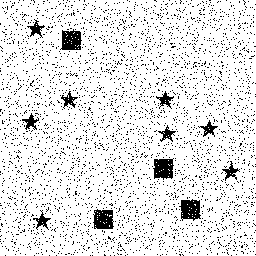
Squares: 4
Triangles: 0
Stars: 8
Total shapes: 12